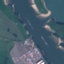
Land use / land cover: River